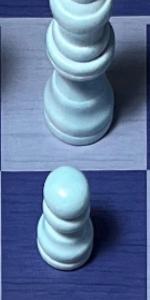
Label: Pawn_White